Describe the contrast between these two images.
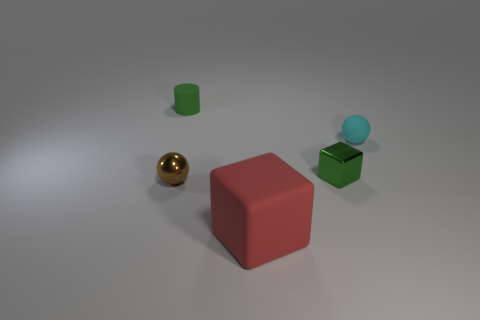
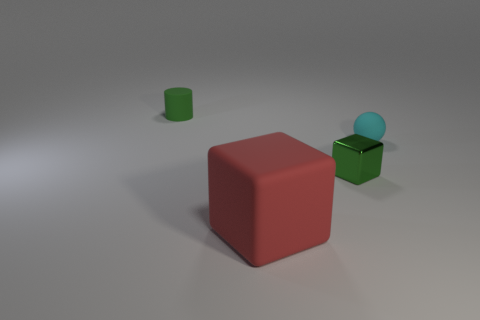
the tiny shiny ball has disappeared
the brown object is missing
the tiny brown metal thing has disappeared
the tiny brown metallic sphere in front of the cyan ball is no longer there
the small brown metallic sphere that is left of the small green metallic thing is no longer there
the small brown metallic ball to the left of the big cube has disappeared